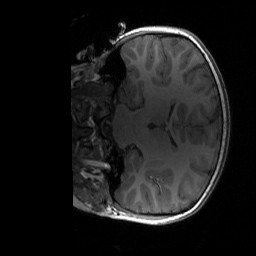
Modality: T1w
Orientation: coronal
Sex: female
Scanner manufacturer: siemens
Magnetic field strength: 3 T
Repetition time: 1.9 s
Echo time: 0.00243 s